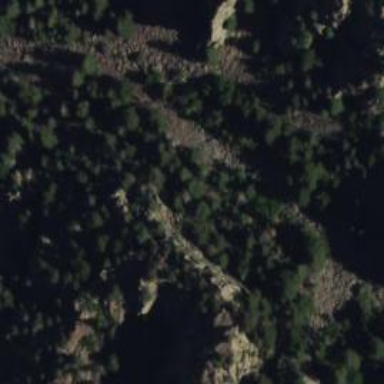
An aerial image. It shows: Cliff in nature.